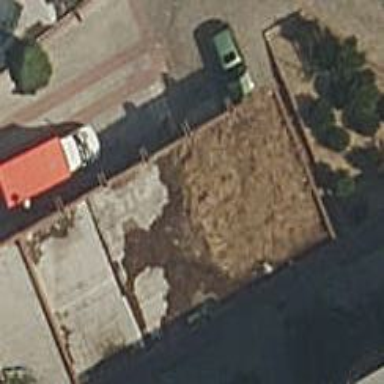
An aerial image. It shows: Greengrocer shop.